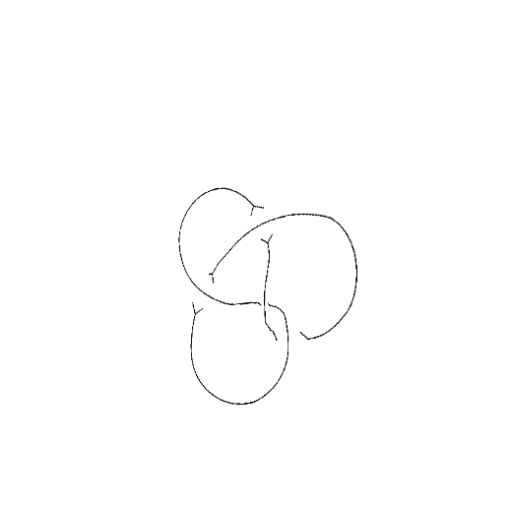
Crossing number: 4